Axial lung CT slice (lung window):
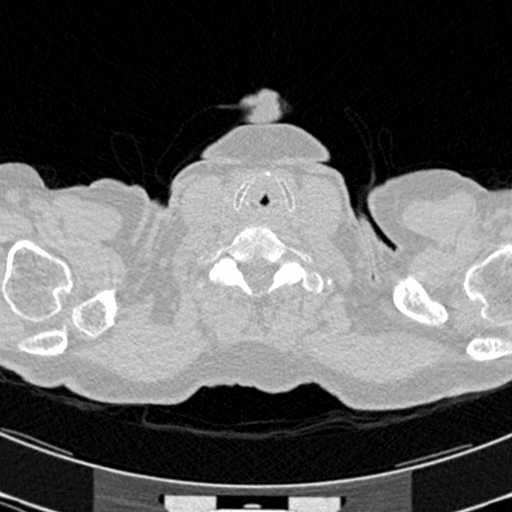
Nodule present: no